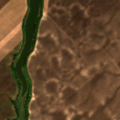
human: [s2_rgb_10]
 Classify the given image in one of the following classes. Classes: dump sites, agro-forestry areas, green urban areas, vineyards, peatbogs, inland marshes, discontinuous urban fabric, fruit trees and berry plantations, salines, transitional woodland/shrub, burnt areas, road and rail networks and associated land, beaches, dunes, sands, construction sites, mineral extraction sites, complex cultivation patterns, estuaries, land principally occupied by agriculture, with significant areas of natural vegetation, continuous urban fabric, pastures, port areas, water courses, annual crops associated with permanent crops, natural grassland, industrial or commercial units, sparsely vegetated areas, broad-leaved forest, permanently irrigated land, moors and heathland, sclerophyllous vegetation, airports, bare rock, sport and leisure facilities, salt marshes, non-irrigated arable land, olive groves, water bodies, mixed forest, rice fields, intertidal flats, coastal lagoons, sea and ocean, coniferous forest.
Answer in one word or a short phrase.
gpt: non-irrigated arable land, water bodies